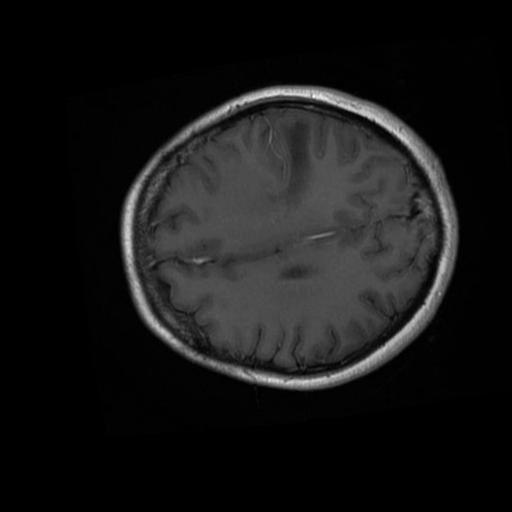
Label: brain_glioma